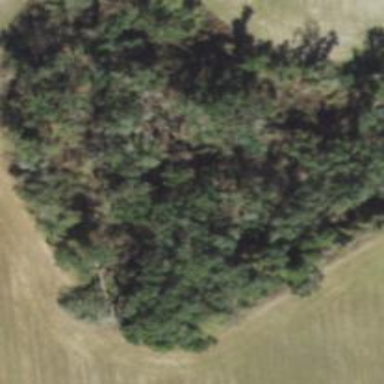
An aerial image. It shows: Beautiful woodland area.